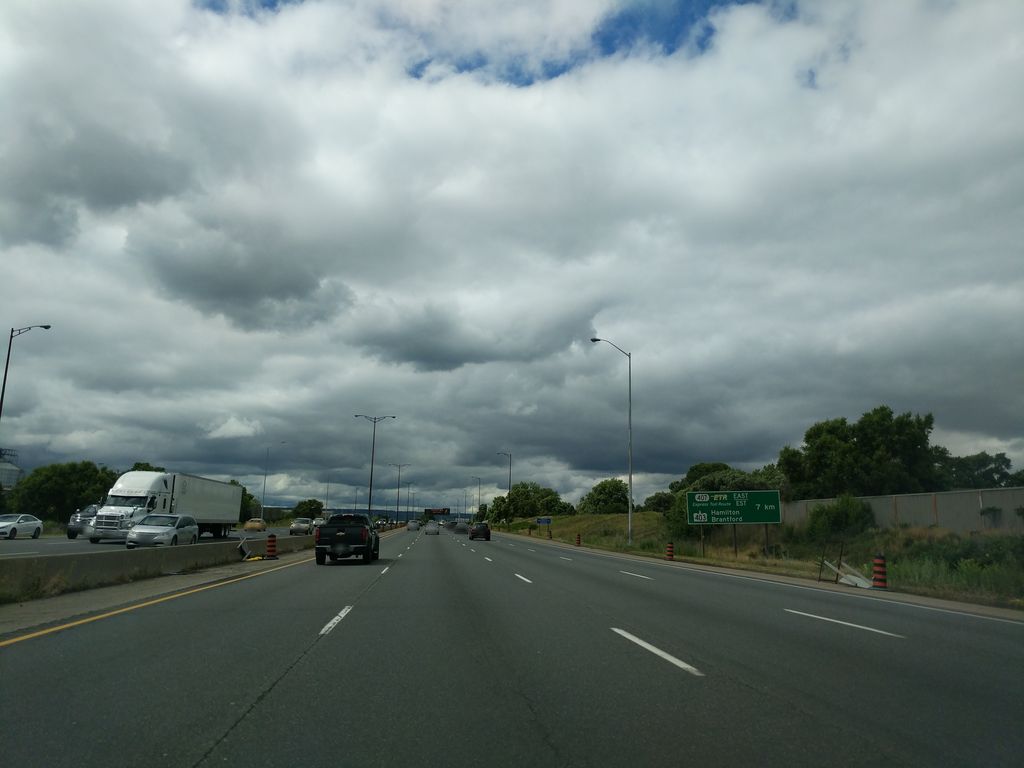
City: hamilton